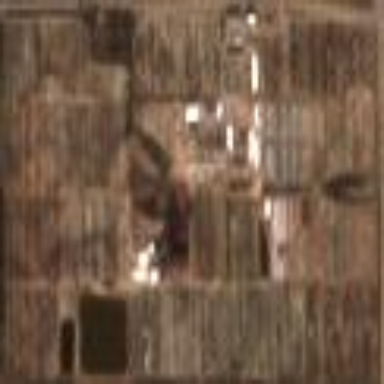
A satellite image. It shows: Plant nursery.